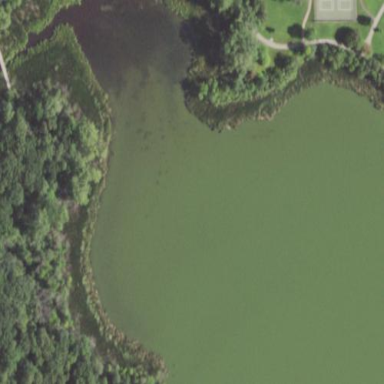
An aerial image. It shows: Beautiful lake surrounded by nature.